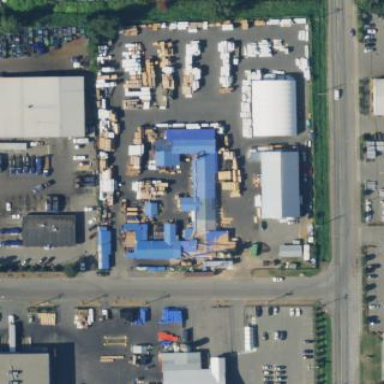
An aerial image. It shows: Industrial building.